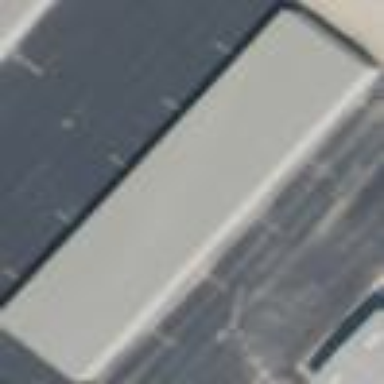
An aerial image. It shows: Hangar building at the airport.